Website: ulta-beauty
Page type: account-selection
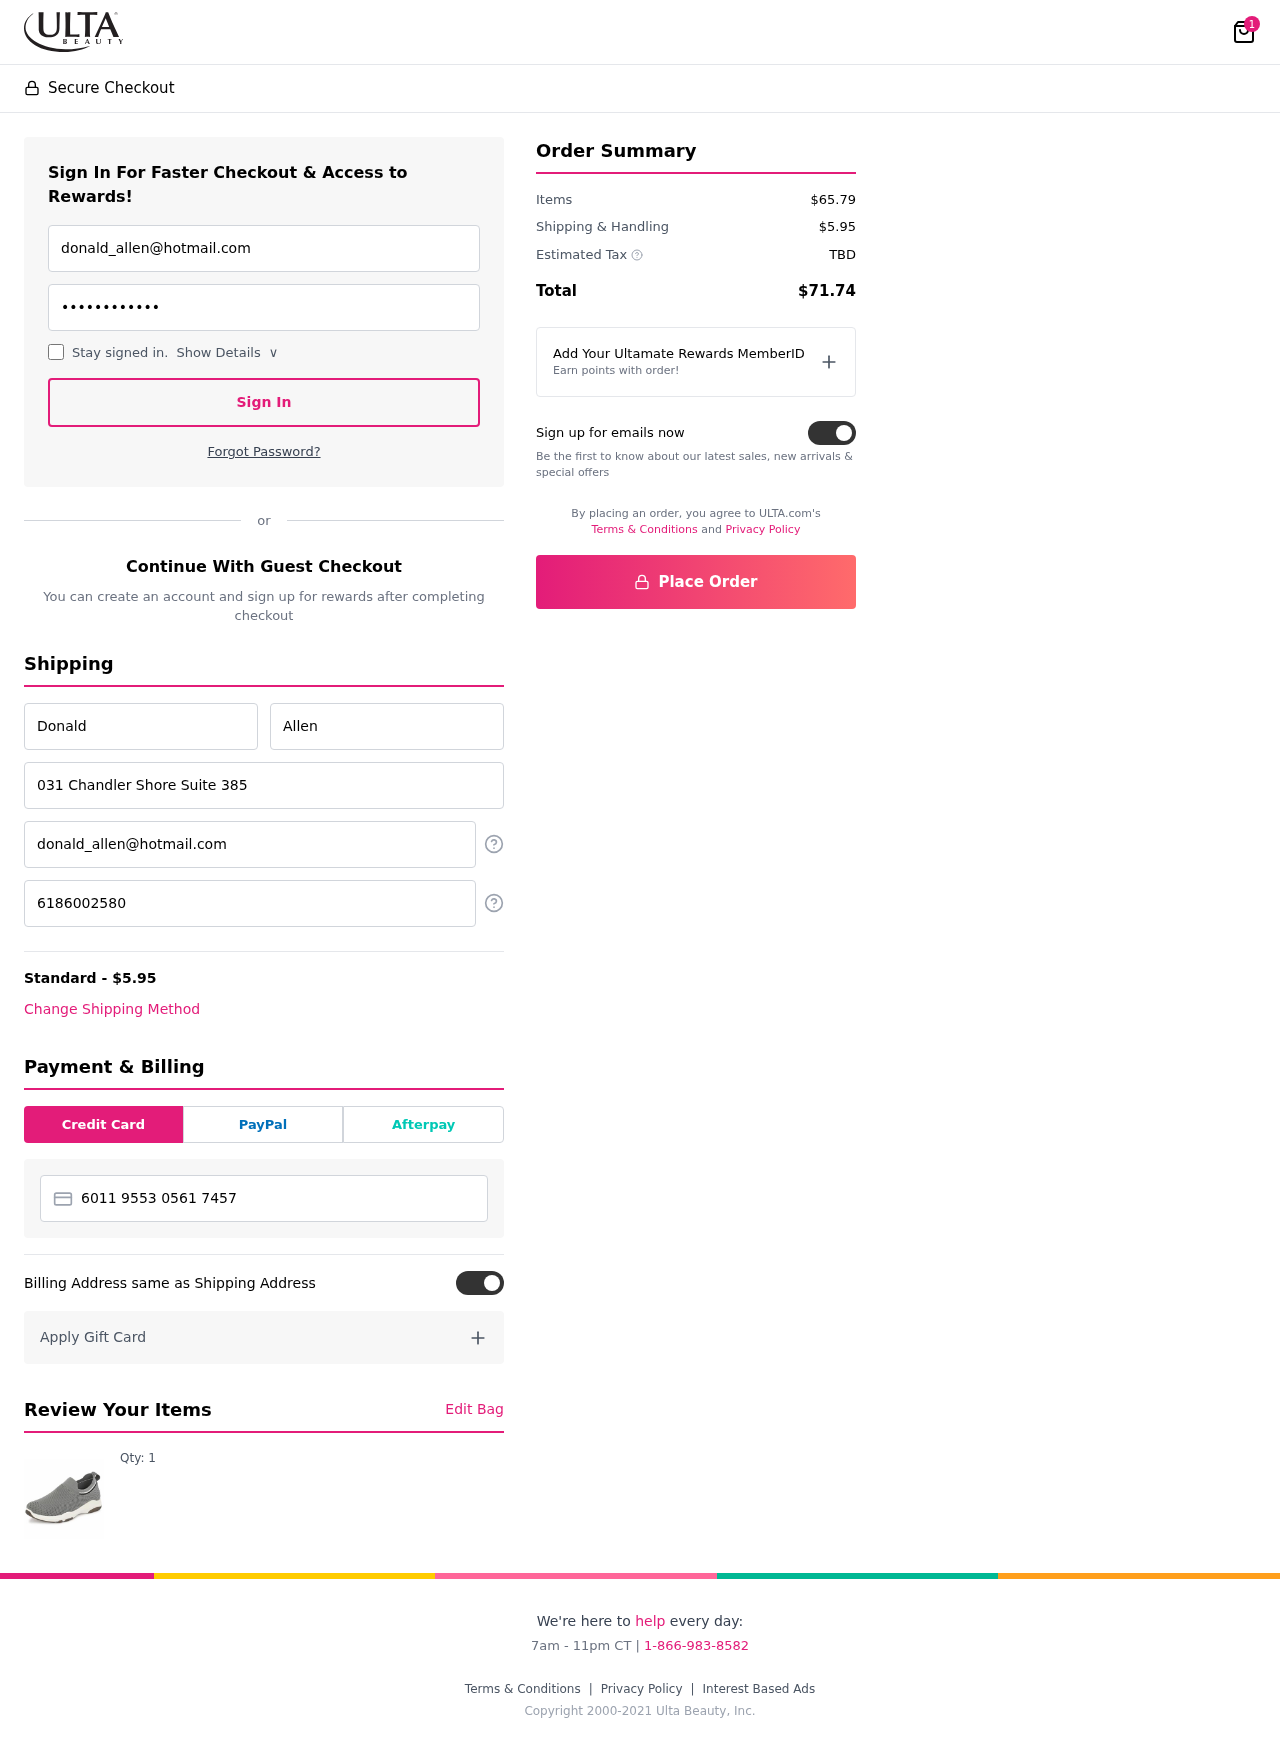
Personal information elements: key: PII_CARD_NUMBER
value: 6011 9553 0561 7457
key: PII_EMAIL
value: donald_allen@hotmail.com
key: PII_EMAIL2
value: donald_allen@hotmail.com
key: PII_FIRSTNAME
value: Donald
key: PII_LASTNAME
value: Allen
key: PII_PHONE
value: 6186002580
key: PII_STREET
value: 031 Chandler Shore Suite 385
Product elements: key: PRODUCT1_QUANTITY
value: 1
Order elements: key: ORDER_NUM_ITEMS
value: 1
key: ORDER_SHIPPING_COST
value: $5.95
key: ORDER_SUBTOTAL
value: $65.79
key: ORDER_TAX
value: TBD
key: ORDER_TOTAL
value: $71.74